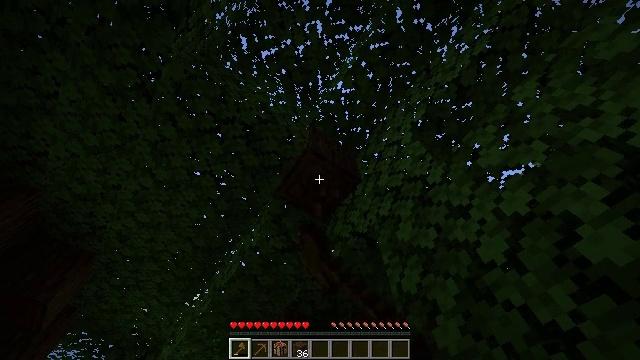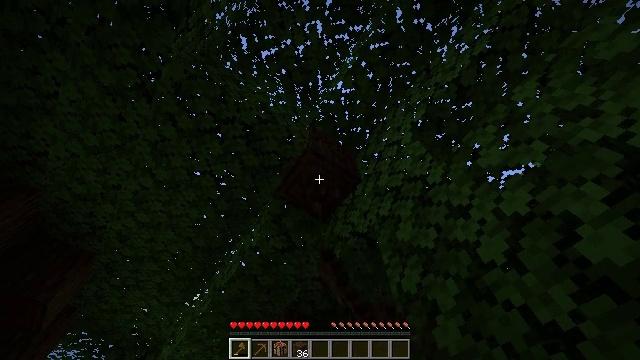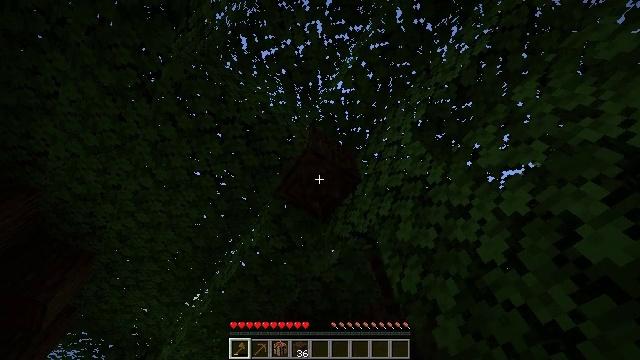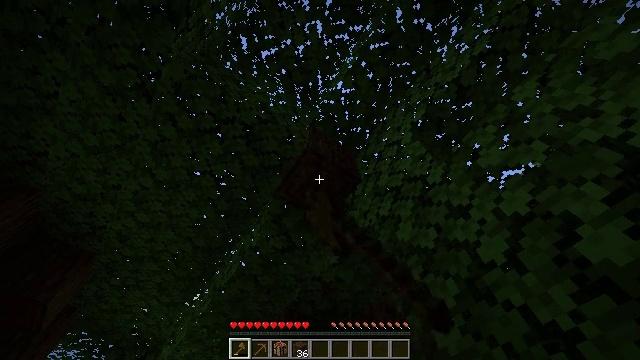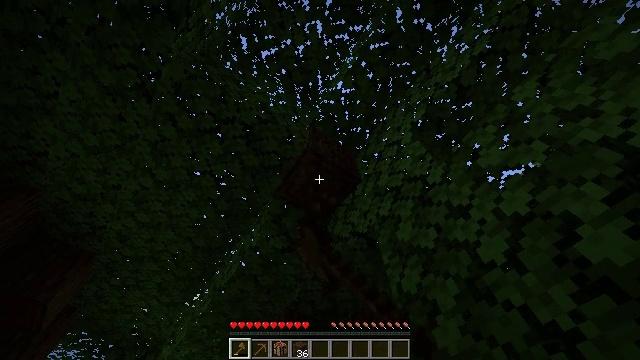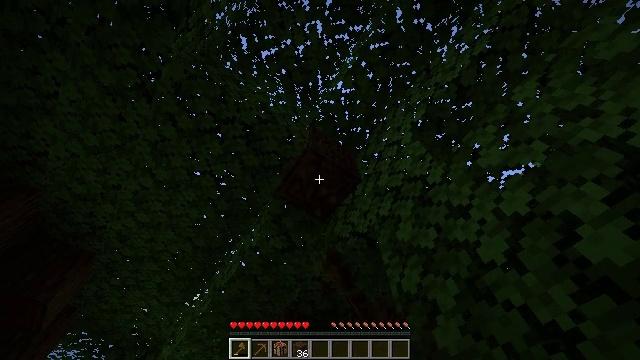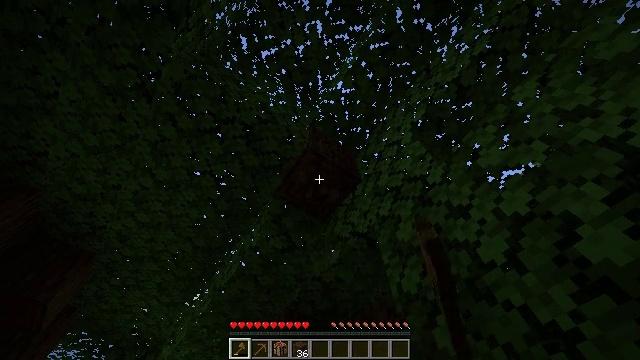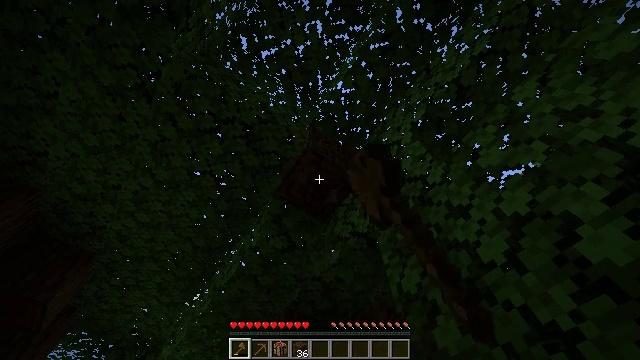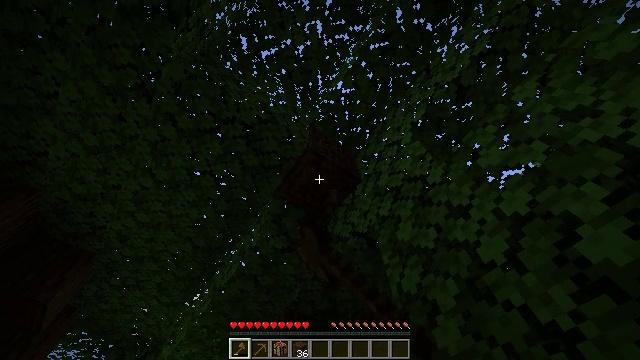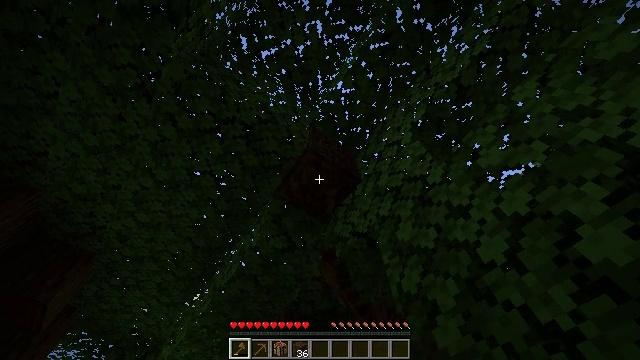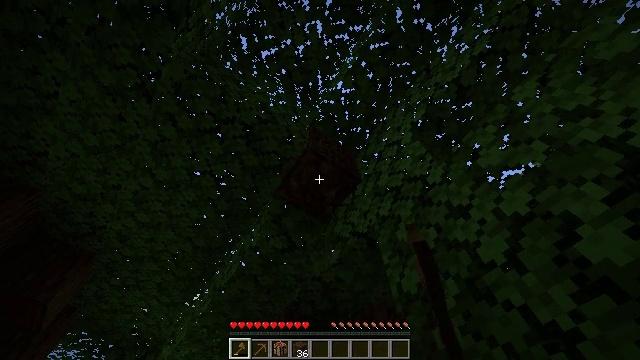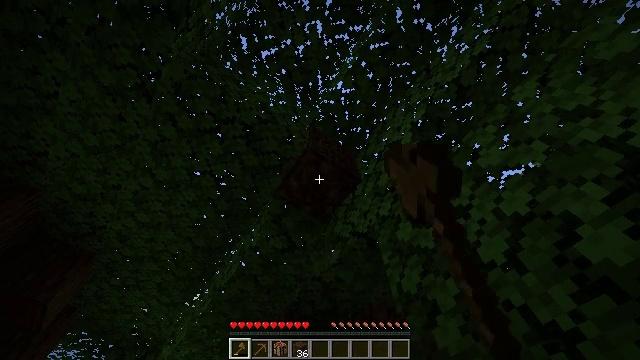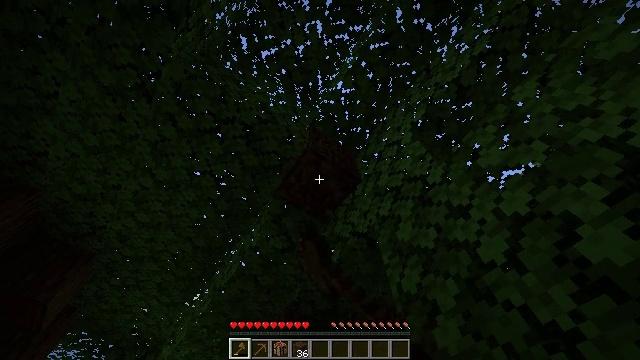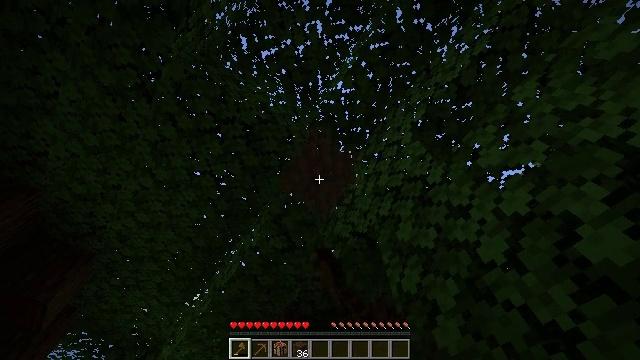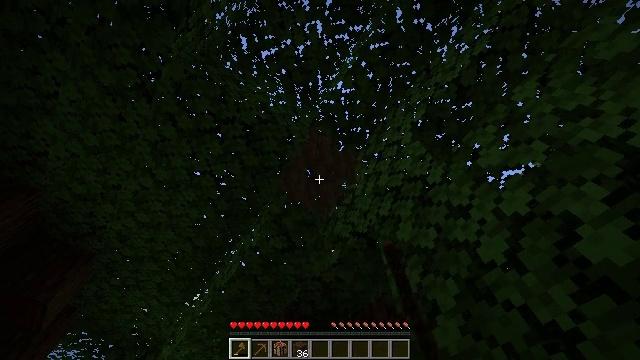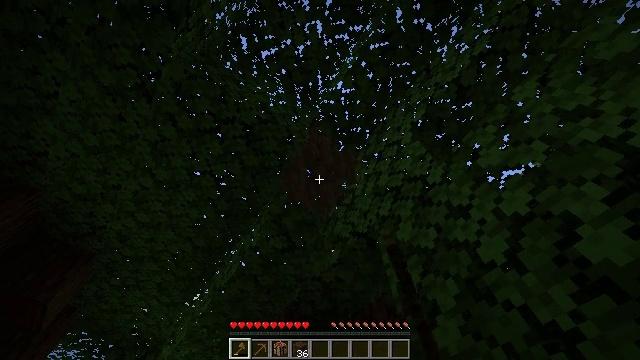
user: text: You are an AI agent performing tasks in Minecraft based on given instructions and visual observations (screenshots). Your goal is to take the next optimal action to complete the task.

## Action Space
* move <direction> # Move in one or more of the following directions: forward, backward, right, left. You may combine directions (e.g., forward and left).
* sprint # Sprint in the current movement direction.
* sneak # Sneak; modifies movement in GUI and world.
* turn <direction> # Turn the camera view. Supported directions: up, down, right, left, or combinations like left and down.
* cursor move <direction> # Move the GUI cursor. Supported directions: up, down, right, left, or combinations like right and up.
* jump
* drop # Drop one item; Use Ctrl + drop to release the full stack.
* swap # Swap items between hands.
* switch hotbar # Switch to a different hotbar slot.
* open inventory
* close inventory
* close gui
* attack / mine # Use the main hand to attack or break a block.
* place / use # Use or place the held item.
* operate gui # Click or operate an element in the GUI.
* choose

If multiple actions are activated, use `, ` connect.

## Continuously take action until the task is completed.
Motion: motion action
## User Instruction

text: Break the dark oak log in the forest.
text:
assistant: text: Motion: attack / mine
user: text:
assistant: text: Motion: attack / mine
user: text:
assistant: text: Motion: attack / mine
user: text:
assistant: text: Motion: attack / mine
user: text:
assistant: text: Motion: attack / mine
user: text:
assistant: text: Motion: attack / mine
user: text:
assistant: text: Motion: attack / mine
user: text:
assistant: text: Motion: attack / mine
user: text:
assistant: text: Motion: attack / mine
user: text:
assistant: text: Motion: attack / mine
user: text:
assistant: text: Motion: attack / mine
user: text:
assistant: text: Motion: attack / mine
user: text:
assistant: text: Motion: attack / mine
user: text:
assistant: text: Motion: attack / mine
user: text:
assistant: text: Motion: attack / mine
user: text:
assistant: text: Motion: attack / mine
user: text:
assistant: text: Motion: attack / mine
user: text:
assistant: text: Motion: attack / mine